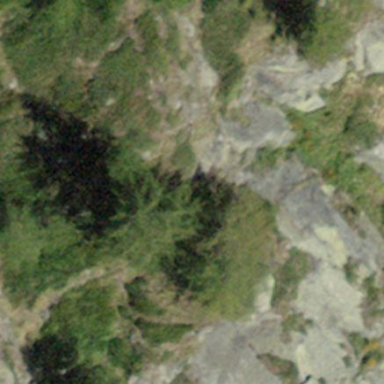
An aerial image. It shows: Forest area predominantly covered with needle-leaved trees.